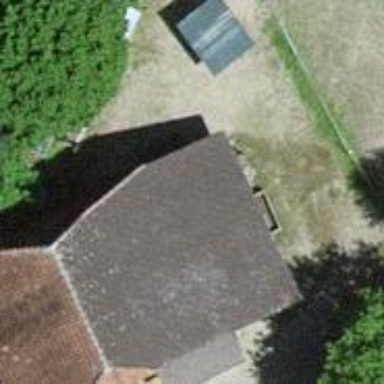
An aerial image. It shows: Barn.